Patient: sex M, age 57
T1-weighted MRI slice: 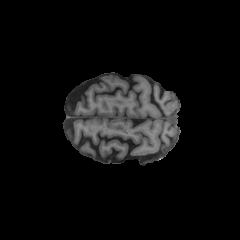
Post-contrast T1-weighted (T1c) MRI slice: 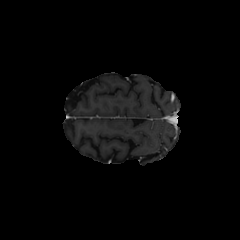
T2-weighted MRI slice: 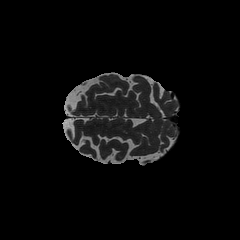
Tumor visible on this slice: no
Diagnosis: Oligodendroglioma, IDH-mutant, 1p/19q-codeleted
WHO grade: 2